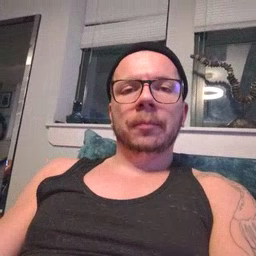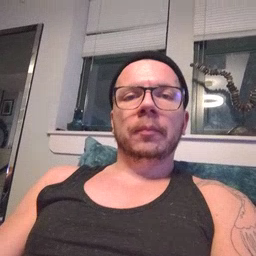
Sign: same